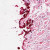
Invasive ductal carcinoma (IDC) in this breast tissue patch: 0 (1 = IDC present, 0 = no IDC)